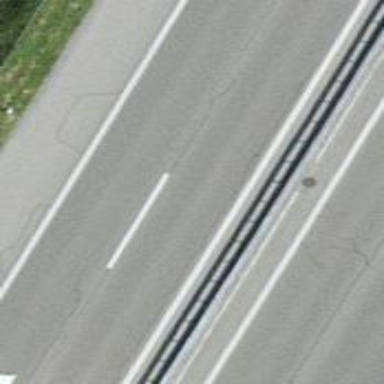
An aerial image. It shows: Asphalt motorway.